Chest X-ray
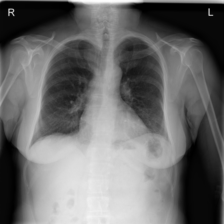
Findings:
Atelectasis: negative
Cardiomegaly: negative
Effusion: negative
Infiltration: negative
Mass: negative
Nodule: negative
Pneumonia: negative
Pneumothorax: negative
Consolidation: negative
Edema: negative
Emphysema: negative
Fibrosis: positive
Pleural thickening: negative
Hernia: negative